Question: I am trying to design footer using bootstrap 3,
When i minimize the screen, my design is not responsive
I want the footer menu to be the same as in large screen.
'''
<footer id="footer" class="midnight-blue">
<div class="container">
<div class="row">
<div class="col-sm-6">
©️ 2013 <a target="_blank" href="" title="Free Twitter Bootstrap WordPress Themes and HTML templates">Layout</a>. All Rights Reserved.
</div>
<div class="col-sm-6">
<ul class="pull-right">
<li><a style="color:#FFF" href="#">Home</a></li>
<li><a style="color:#FFF" href="#">About Us</a></li>
<li><a style="color:#FFF" href="#">Faq</a></li>
<li><a style="color:#FFF" href="#">Contact Us</a></li>
</ul>
</div>
</div>
</div>
'''
Here the link
<URL>
i need footer in this way ,while minimizing

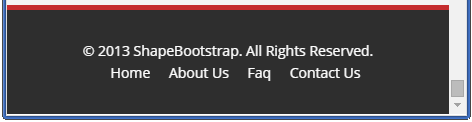
Answer: You can use bootstrap class list-unstyled , list-inline on your unordered list.
'''
<ul class="list-unstyled list-inline pull-right">
'''
or
Removing your media query (@media (min-width: 768px)) on line 14 also works